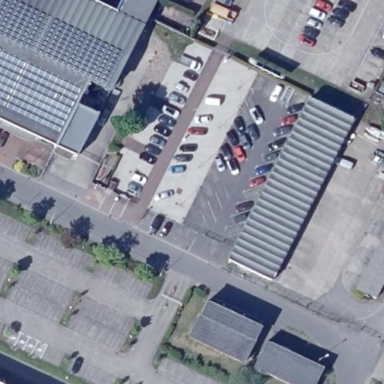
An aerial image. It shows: Parking area with surface.